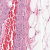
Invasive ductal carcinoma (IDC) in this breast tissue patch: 0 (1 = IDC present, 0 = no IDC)